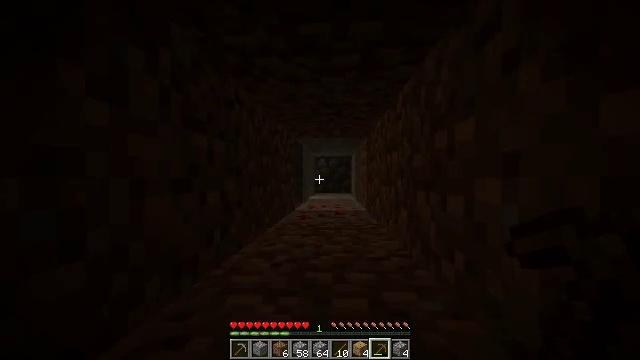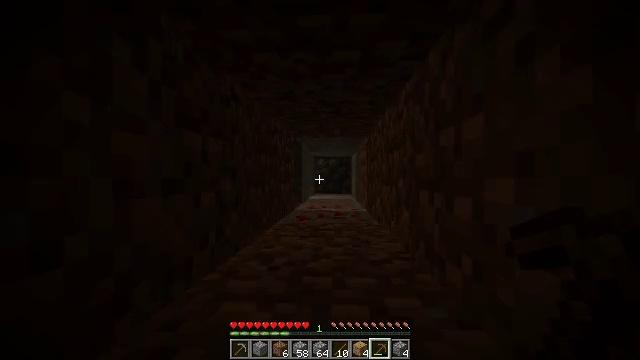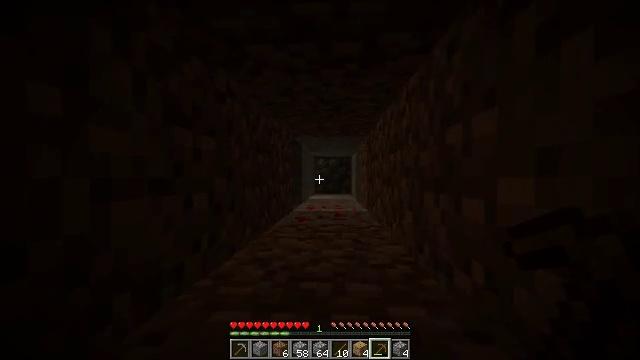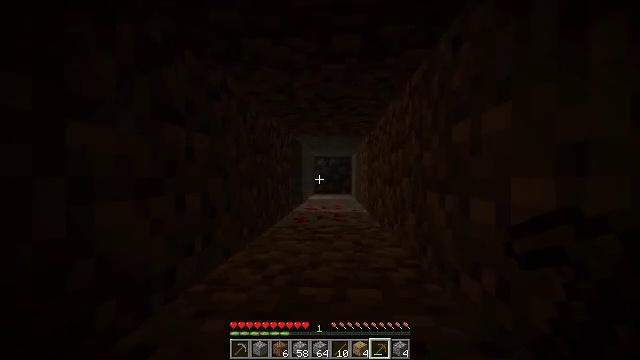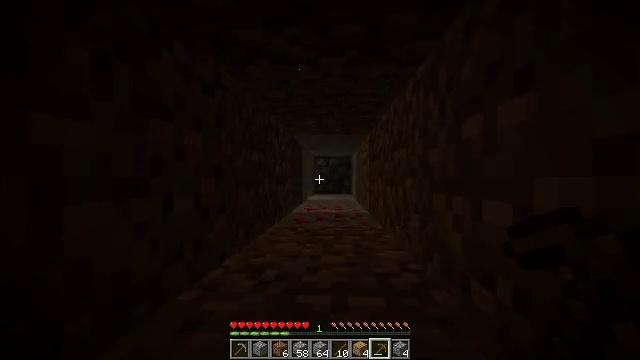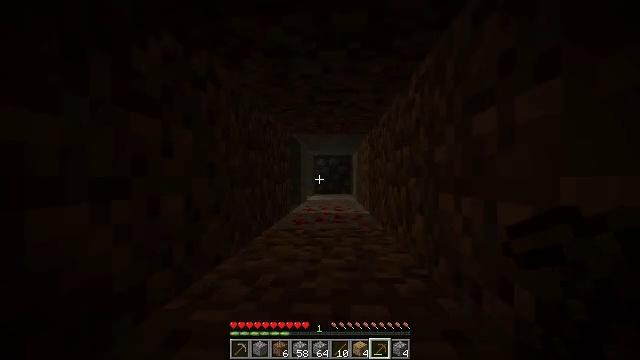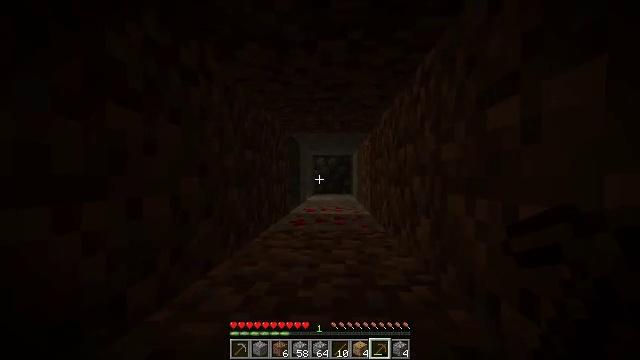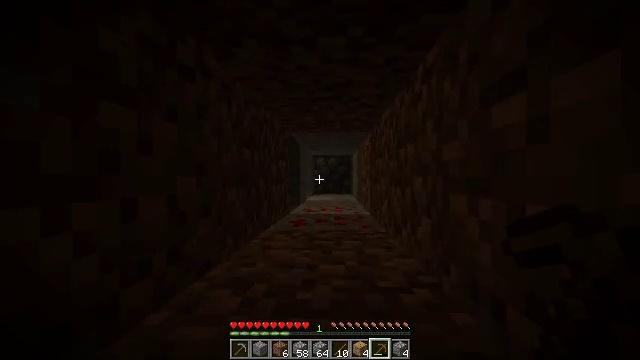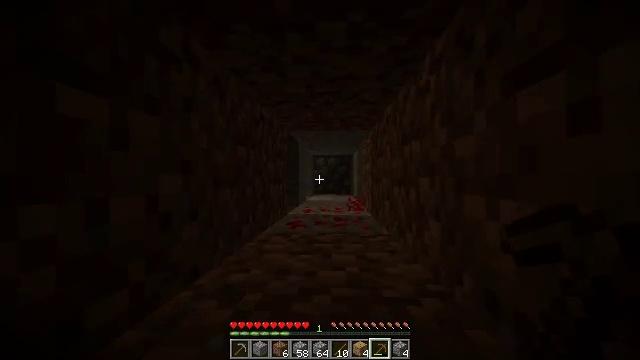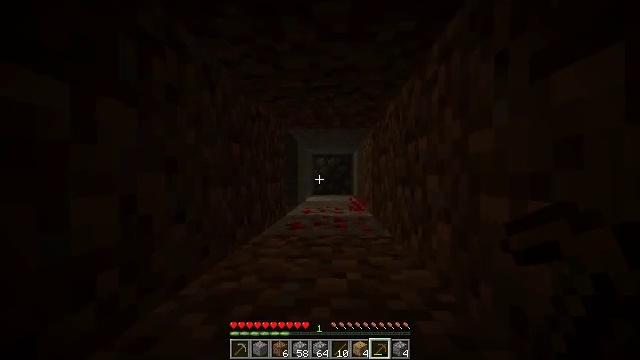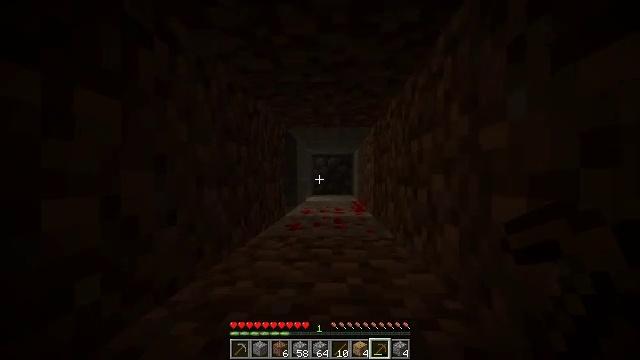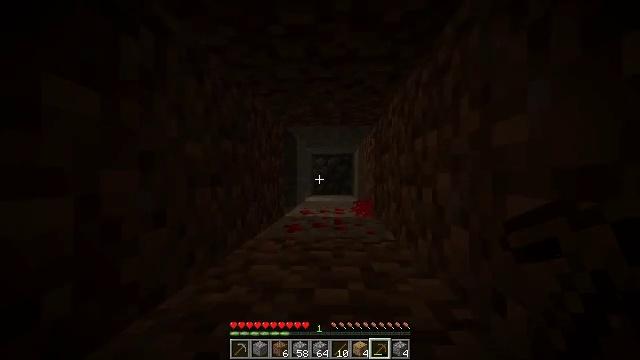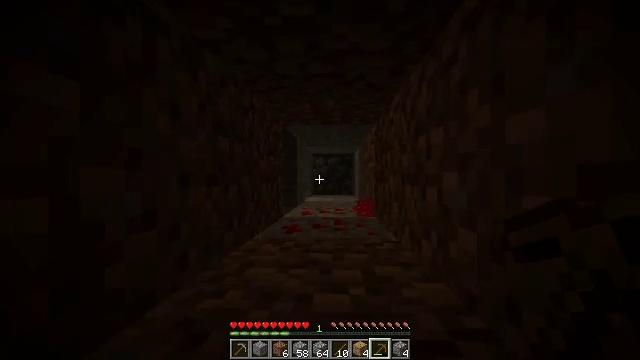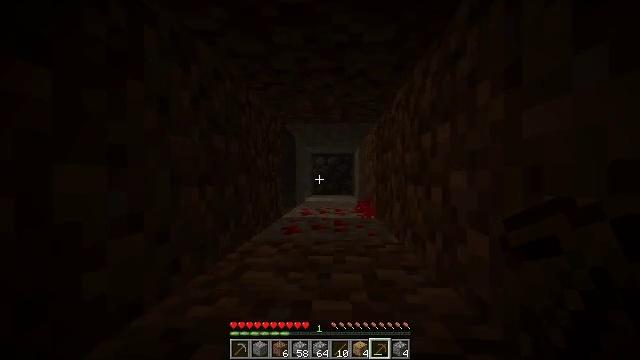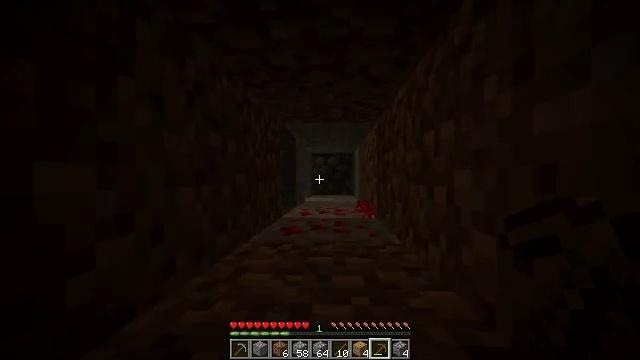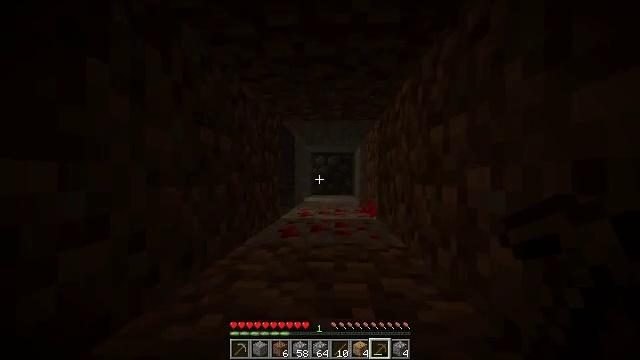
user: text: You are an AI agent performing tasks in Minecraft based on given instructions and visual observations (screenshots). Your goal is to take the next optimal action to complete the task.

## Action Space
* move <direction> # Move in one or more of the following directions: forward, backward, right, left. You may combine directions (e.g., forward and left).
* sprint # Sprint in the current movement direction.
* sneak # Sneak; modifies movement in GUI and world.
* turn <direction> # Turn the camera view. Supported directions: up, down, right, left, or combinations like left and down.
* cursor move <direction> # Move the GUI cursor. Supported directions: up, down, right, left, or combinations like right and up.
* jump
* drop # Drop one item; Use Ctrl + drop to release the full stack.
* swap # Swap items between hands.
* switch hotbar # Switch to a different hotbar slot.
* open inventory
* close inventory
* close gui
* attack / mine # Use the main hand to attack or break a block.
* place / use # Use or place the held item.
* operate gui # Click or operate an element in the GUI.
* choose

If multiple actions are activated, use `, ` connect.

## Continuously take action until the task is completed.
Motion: motion action
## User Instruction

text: Destroy the wall torch to gather it.
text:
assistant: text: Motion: move forward
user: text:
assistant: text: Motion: move forward
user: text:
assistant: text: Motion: move forward
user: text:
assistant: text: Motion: move forward
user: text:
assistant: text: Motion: move forward
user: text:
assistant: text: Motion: move forward
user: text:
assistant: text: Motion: move forward
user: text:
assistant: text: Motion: move forward
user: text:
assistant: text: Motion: move forward
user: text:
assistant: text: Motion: move forward
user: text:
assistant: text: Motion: move forward
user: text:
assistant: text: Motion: move forward
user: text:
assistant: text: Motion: move forward
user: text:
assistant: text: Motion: move forward
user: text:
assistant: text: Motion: move forward
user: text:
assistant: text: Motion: move forward
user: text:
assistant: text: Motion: move forward
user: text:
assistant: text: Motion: move forward
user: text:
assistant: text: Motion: move forward
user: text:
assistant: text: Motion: move forward
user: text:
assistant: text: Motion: move forward
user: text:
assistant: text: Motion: move forward
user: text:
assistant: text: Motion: move forward
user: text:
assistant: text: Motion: move forward
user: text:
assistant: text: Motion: move forward
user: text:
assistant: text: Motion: move forward
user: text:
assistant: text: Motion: move forward
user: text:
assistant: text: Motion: move forward
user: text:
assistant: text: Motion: move forward
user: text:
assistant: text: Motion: move forward